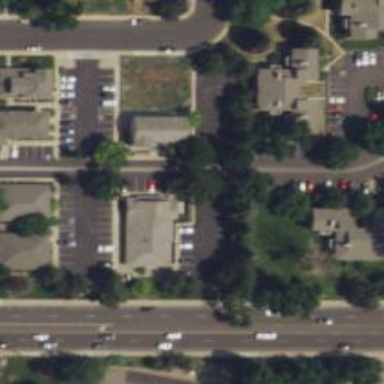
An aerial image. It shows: Veterinary facility.